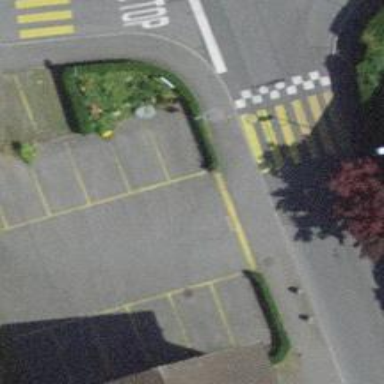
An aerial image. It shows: Kerb serving as barrier.